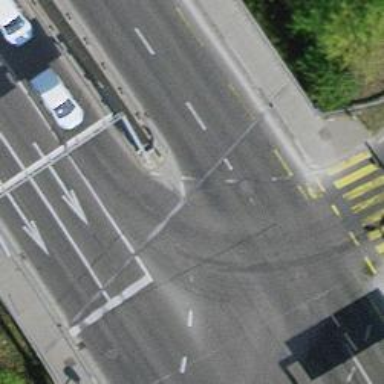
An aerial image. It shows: Primary highway with trolley wires overhead. The surface of the road is asphalt.